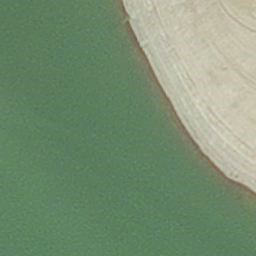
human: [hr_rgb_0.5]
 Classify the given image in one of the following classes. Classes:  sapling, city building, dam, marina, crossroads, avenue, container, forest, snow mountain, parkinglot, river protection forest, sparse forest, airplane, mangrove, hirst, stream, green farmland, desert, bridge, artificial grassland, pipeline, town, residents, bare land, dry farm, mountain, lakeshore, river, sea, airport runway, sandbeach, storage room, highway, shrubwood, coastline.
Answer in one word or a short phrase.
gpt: hirst